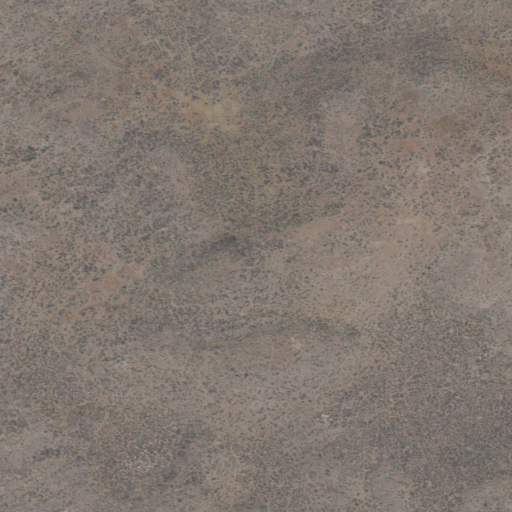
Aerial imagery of mountain in Idaho named Park Butte containing only shrub